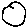
Label: moon